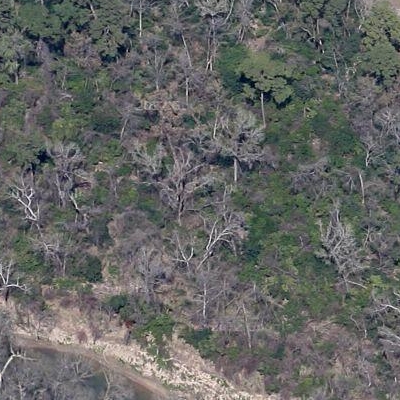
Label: eForest